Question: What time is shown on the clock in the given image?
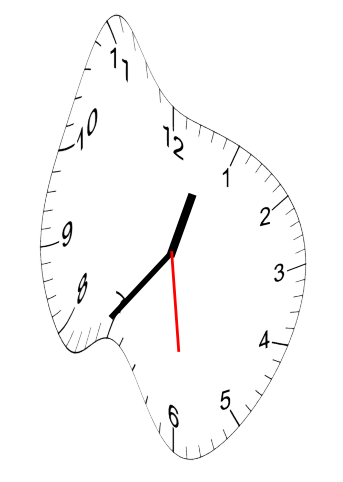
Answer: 12:36:29